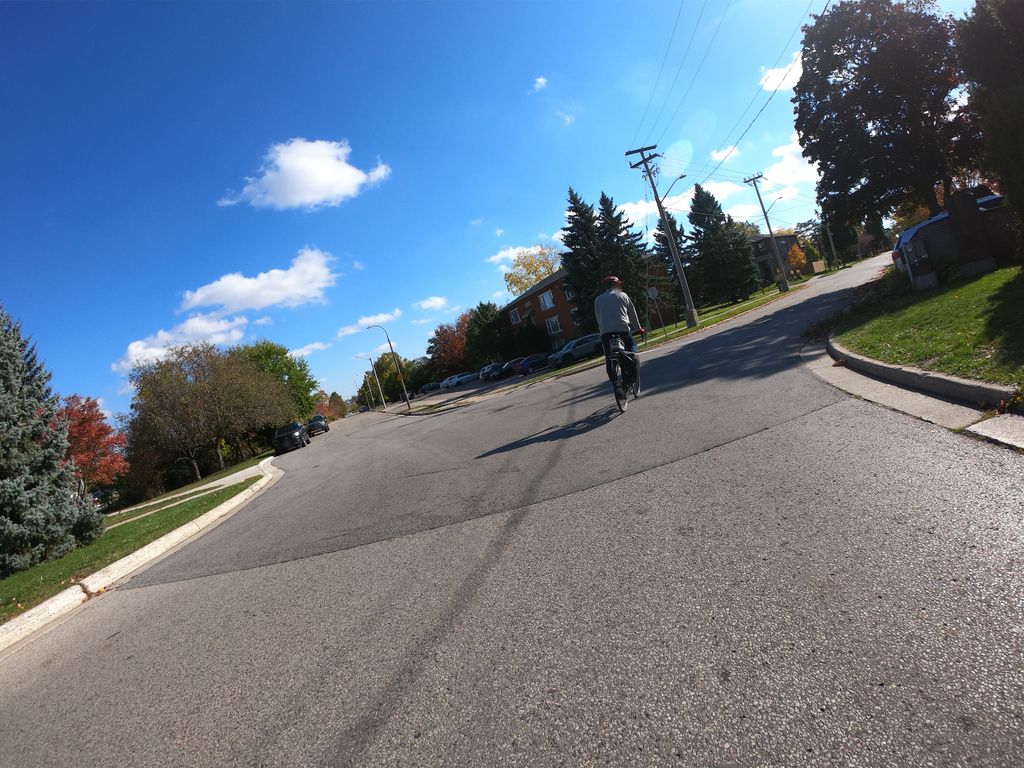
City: kitchener-waterloo